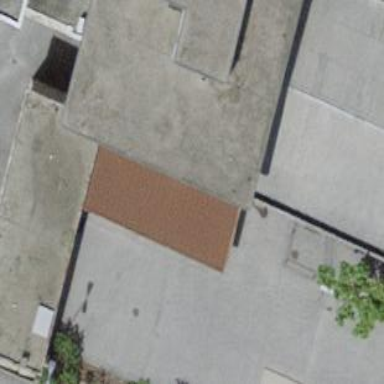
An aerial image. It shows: View of roof of building.